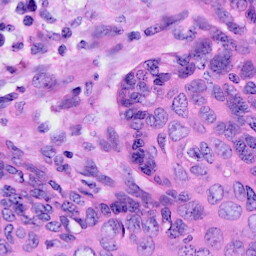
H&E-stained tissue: Cervix